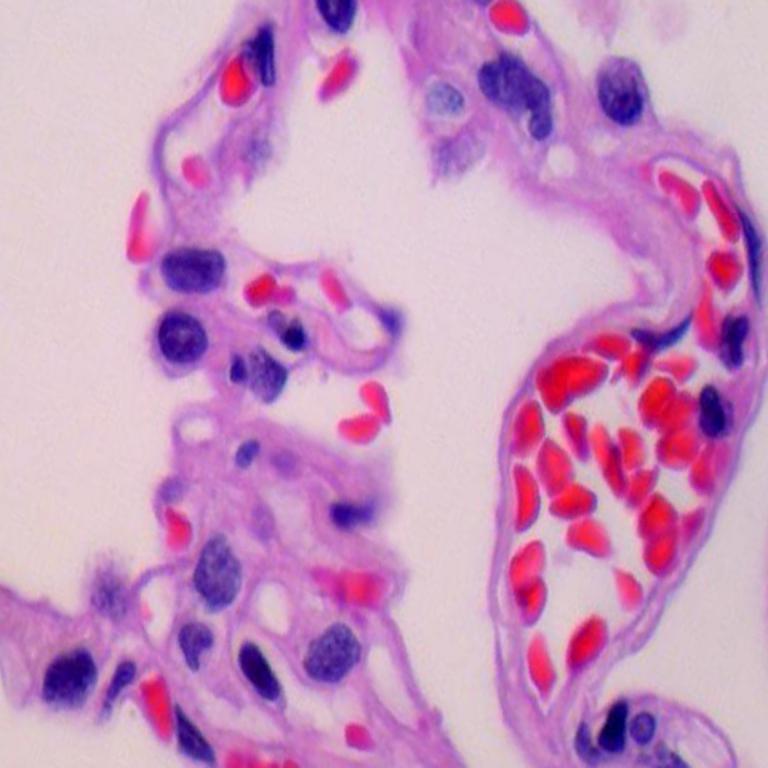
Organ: lung
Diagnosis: benign